Question: I have a page-based application of 3 pages, on every page I have a 'UIView' as a subview, this 'UIView' is loaded from a 'UIViewController'. On the last page, I have a 'UICollectionView' containing different items, 'UICollectionCell'
Here is my storyboard:

The Orange 'UIView' is loaded with views from 'UIViewController's (with xib files)
And the 'viewWillAppear:' on 'DataViewController.m':
'''
- (void)viewWillAppear:(BOOL)animated
{
[super viewWillAppear:animated];
self.dataLabel.text = [self.dataObject description];
if([self.dataLabel.text isEqualToString:@"View1"])
[mainView addSubview: view1.view];
else if([self.dataLabel.text isEqualToString:@"View2"])
[mainView addSubview: view2.view];
else if([self.dataLabel.text isEqualToString:@"View3"]){
[mainView addSubview: view3.view];
}
}
'''
And the method how handle touching the 'UICollectionCell':
'''
- (void)collectionView:(UICollectionView *)collectionView
didSelectItemAtIndexPath:(NSIndexPath *)indexPath {
// Change the view
}
'''
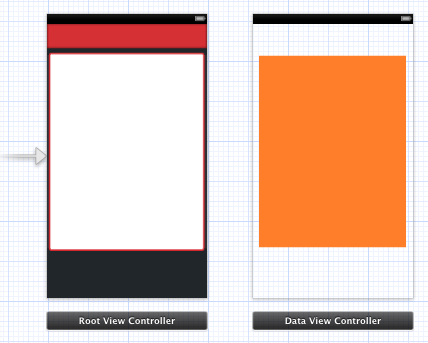
Answer: You could delegate the events on UICollectionView to DataViewController to handle these easier.
---
1- Identify your 'UICollectionView' with a tag to retrieve it easily :
'''
//Supposed that your UICollectionView has been declared as an IBOutlet in your .h
yourCollectionView.tag = 1;
'''
2- Add '<UICollectionViewDelegate>' to your 'DataViewController.h' to handle 'UICollectionView' events,
3- Set your View's 'UICollectionView' delegate on 'DataViewController' just after you added it to the 'mainView' :
'''
//Replace 1 with the NSInteger you chose
[[[mainView subviews] lastObject] viewWithTag:1] setDelegate:self];
'''
4- Handle the 'didSelectItemAtIndexPath' on your 'DataViewController' to change your view.